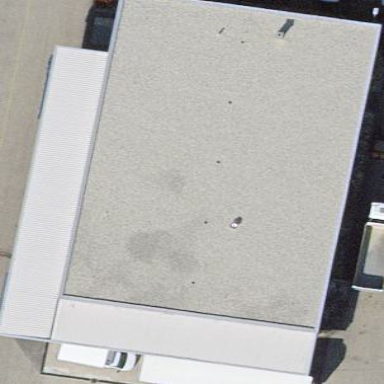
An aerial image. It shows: Flat-roofed building.